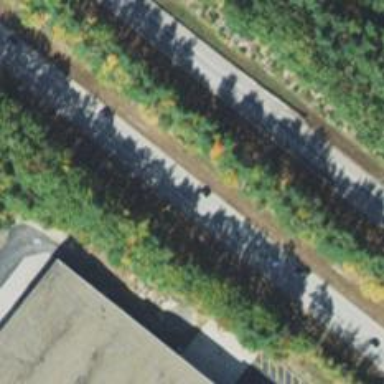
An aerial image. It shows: Asphalt motorway.